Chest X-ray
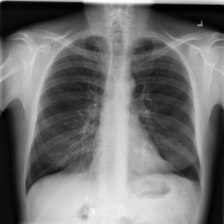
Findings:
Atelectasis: negative
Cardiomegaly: negative
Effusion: negative
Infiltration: negative
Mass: negative
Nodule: negative
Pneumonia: negative
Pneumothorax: negative
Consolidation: negative
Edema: negative
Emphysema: negative
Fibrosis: negative
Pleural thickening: negative
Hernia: negative